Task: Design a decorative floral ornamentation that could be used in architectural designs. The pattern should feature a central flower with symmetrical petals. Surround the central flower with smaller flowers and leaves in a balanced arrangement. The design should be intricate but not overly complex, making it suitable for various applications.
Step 691:
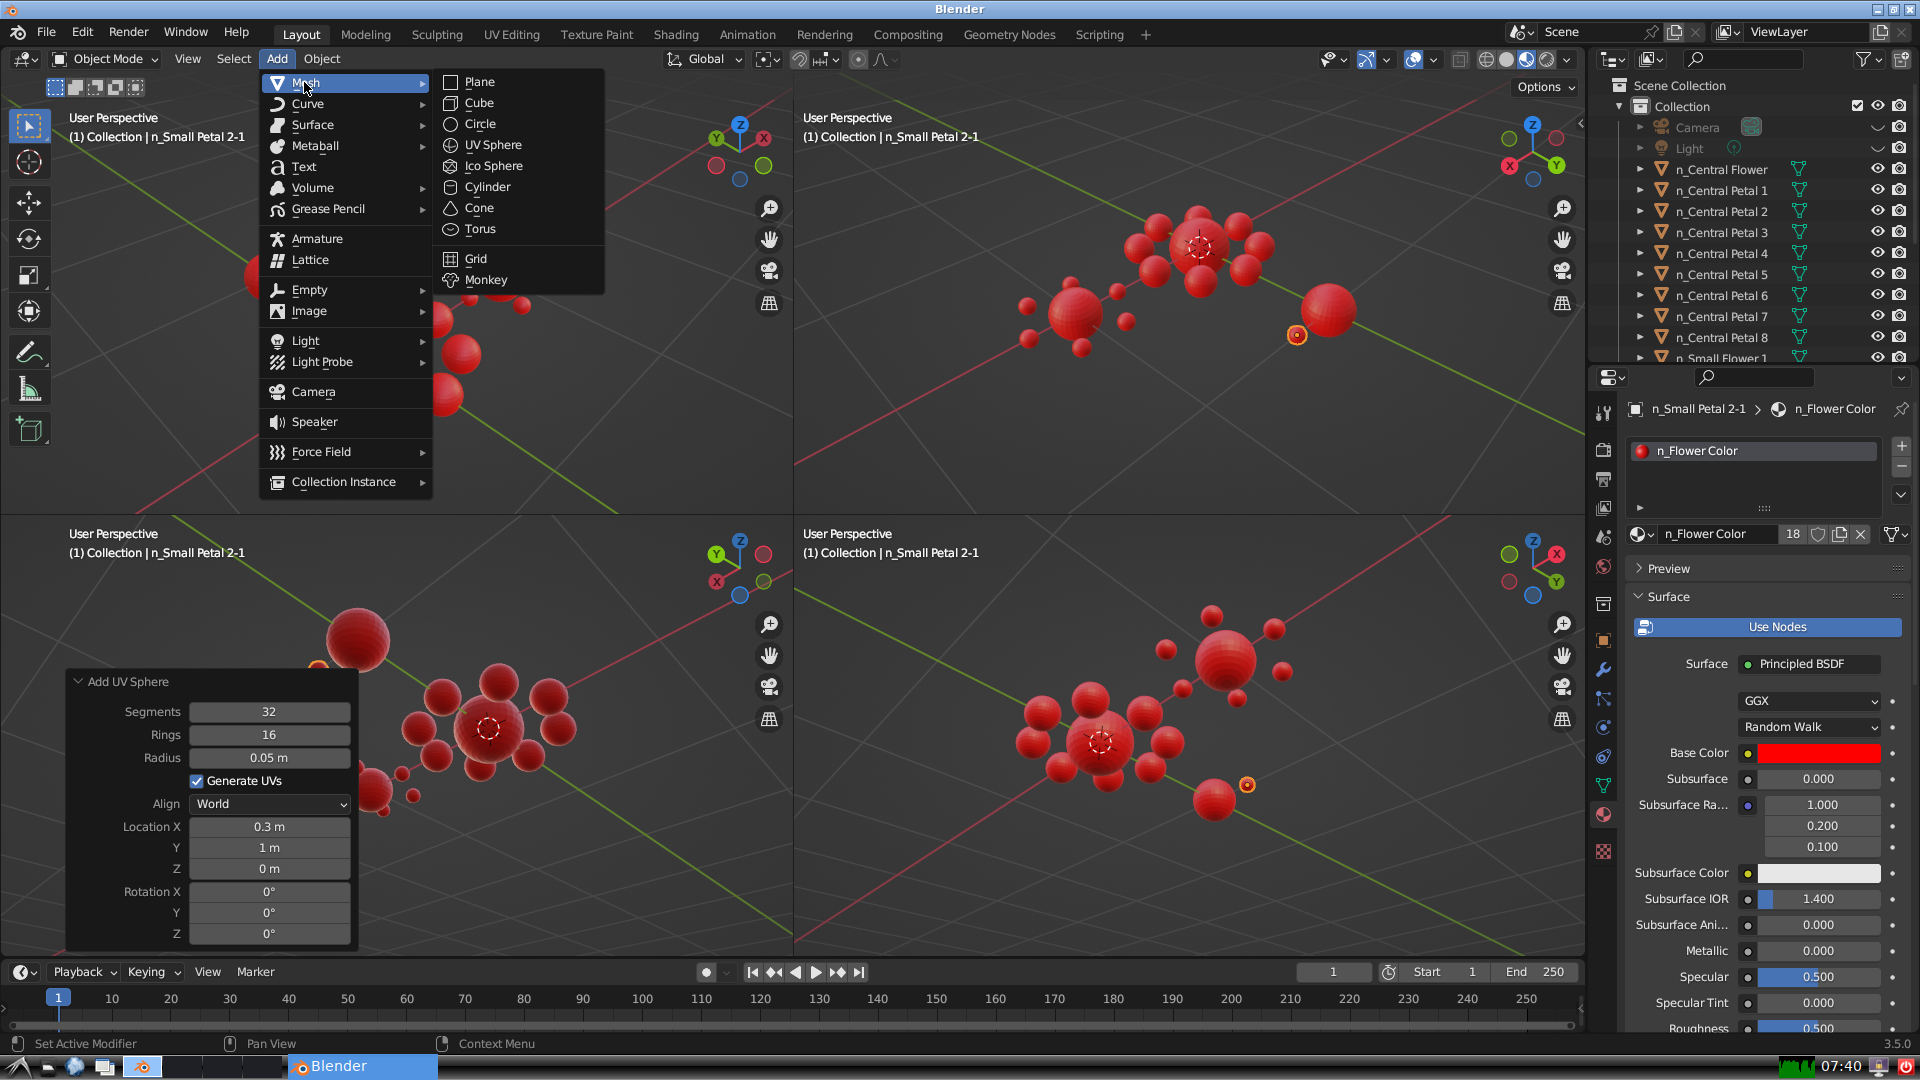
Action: {"mouse_move": [499, 144]}